Field crop: maize
Growth stage: 2
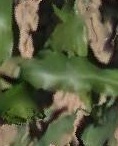
Species: maize